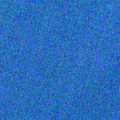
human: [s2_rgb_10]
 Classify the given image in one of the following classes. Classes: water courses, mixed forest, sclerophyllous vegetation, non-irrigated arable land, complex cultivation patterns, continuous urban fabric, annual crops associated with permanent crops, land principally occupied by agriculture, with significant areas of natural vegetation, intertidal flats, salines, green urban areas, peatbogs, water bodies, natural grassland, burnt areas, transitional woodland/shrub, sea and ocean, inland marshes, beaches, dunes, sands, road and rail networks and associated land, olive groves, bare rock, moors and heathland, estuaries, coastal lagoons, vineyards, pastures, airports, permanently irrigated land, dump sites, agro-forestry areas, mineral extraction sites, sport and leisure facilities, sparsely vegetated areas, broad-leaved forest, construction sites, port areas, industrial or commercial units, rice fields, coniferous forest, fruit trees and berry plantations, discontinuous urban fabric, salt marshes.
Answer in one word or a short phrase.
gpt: sea and ocean